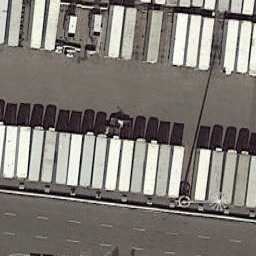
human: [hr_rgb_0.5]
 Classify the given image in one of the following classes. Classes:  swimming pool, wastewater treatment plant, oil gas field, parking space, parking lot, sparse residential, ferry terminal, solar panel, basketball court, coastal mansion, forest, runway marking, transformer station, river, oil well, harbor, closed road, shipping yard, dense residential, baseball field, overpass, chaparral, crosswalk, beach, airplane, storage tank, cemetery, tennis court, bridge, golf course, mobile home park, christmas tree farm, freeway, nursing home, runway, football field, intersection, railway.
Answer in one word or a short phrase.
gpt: shipping yard